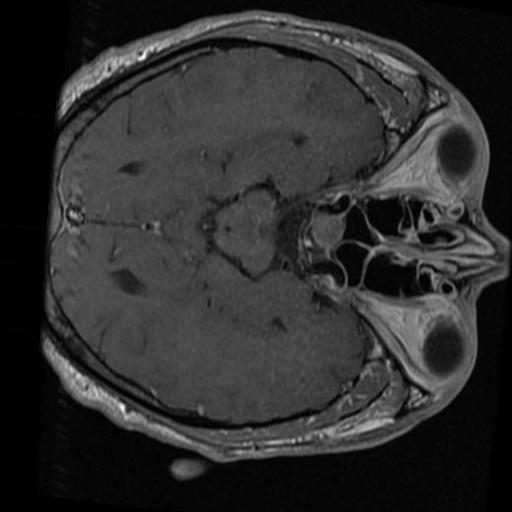
Label: brain_tumor